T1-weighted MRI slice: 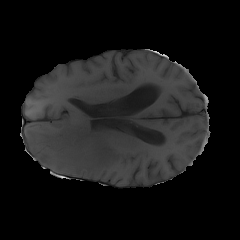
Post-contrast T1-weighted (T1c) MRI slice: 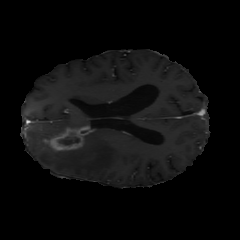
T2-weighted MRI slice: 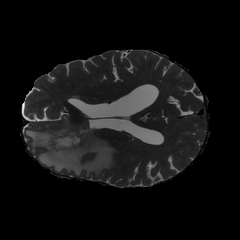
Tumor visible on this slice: yes